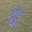
Label: 8